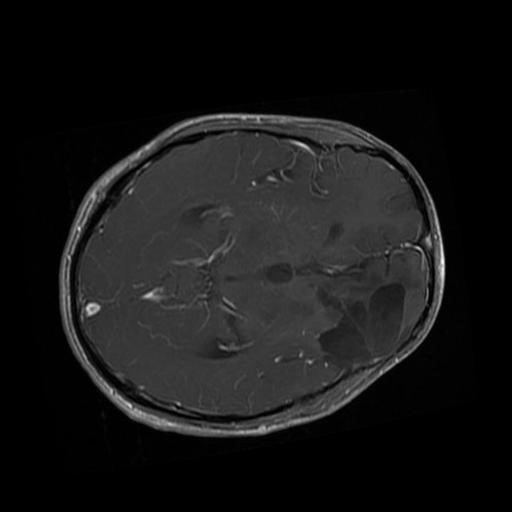
Label: brain_glioma